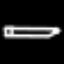
Label: pencil